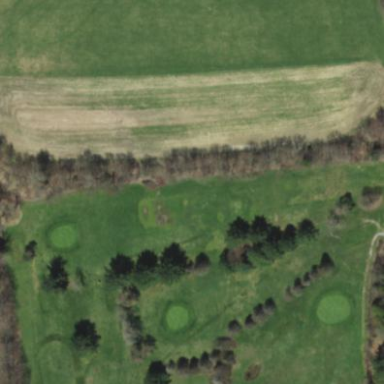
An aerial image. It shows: Golf rough area.